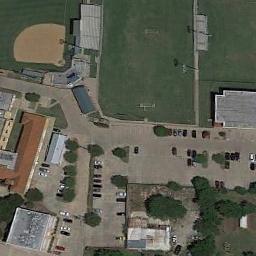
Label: baseball_diamond